Field crop: maize
Growth stage: 2
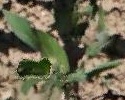
Species: maize